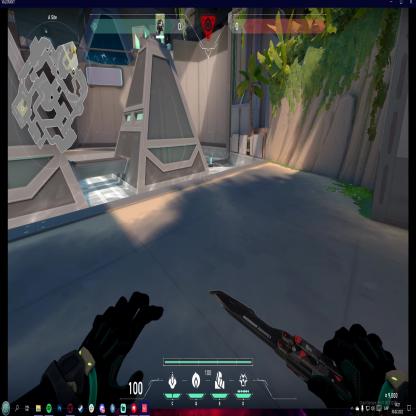
Label: planted spike